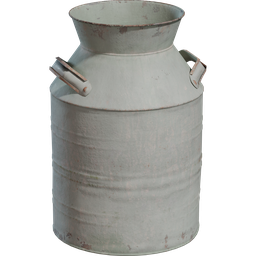
Label: tools